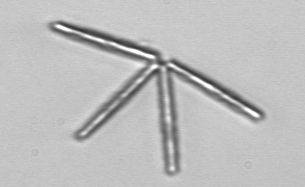
Label: Thalassionema